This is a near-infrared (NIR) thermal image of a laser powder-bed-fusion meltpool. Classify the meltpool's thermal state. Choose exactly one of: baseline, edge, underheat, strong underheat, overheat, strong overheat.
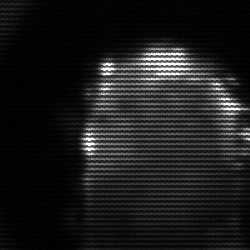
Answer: baseline